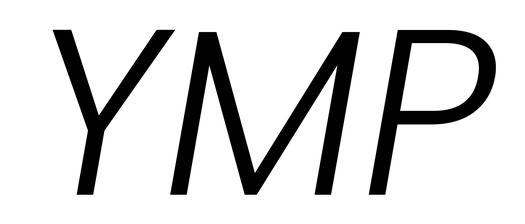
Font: Poppins-LightItalic